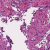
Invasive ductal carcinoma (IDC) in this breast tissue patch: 1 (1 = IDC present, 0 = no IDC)